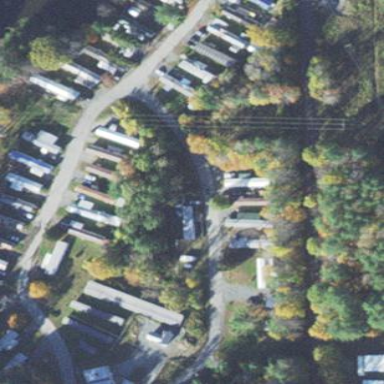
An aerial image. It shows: Residential area designated as trailer park.